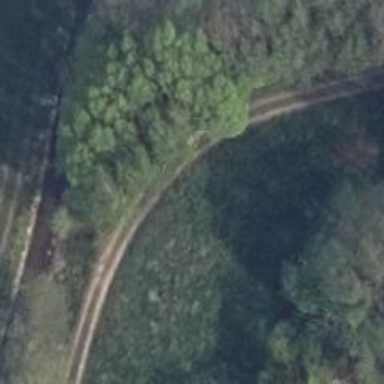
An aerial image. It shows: Track road with grade4 tracktype.